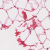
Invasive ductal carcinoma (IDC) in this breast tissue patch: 0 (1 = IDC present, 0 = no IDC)